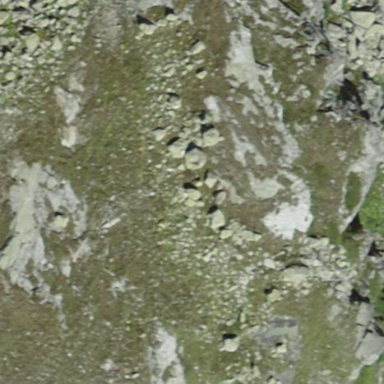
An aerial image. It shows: Landscape of bare rock.